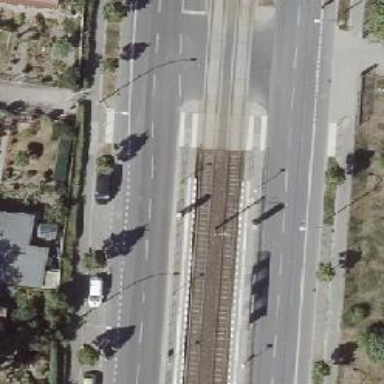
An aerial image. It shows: Tram crossing on the railway.